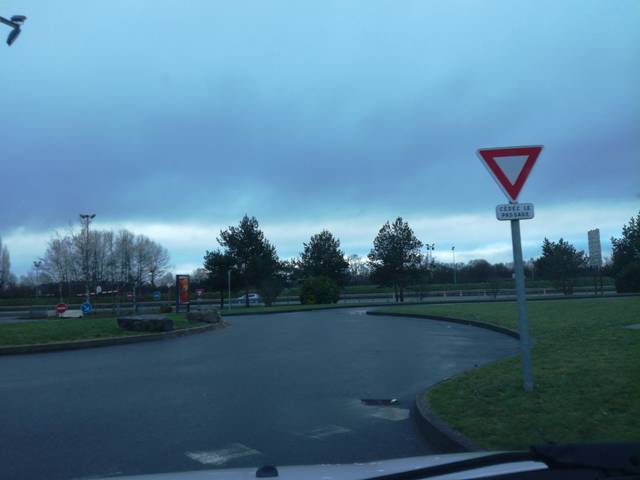
Region: France
Coordinates: 48.057, -1.73